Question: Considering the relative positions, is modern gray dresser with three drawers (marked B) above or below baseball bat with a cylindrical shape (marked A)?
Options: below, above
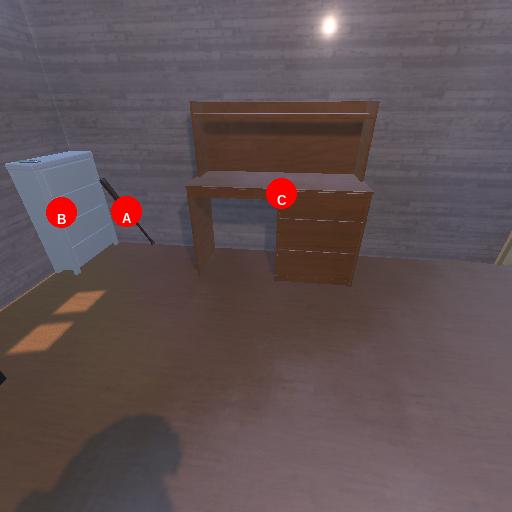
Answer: below